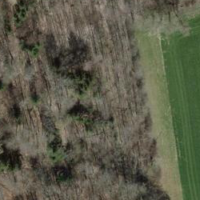
EUNIS habitat code: 41
Species observed at this site:
Prunella vulgaris